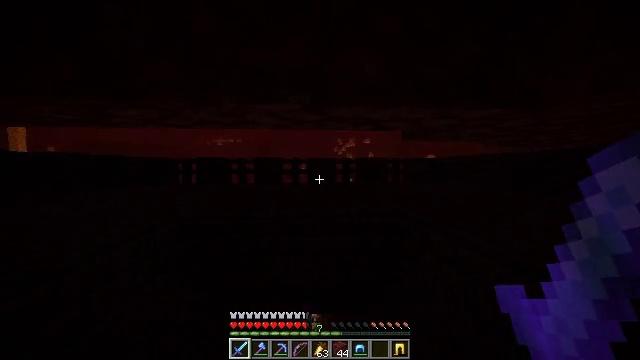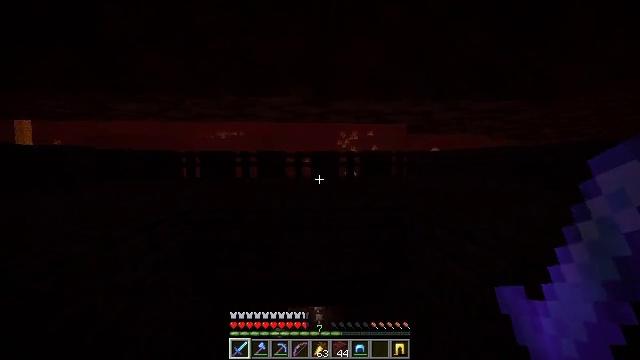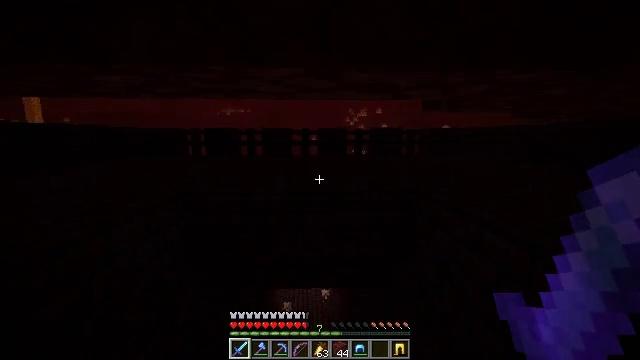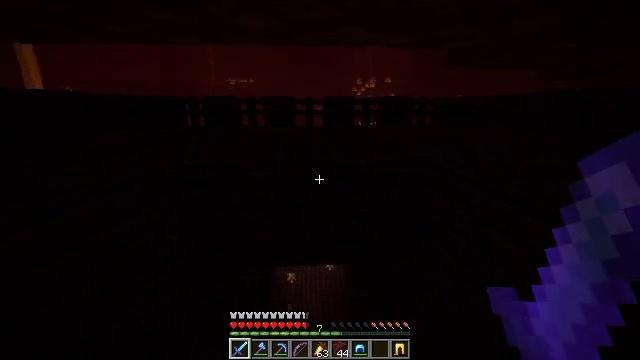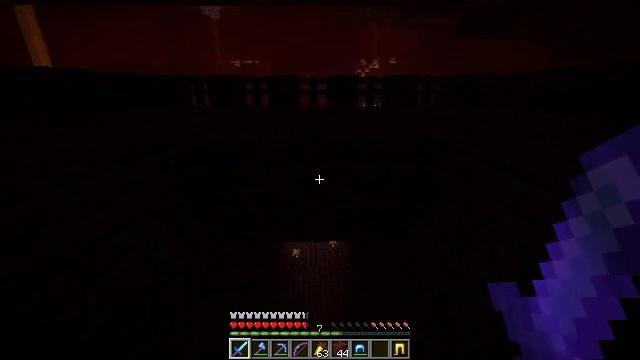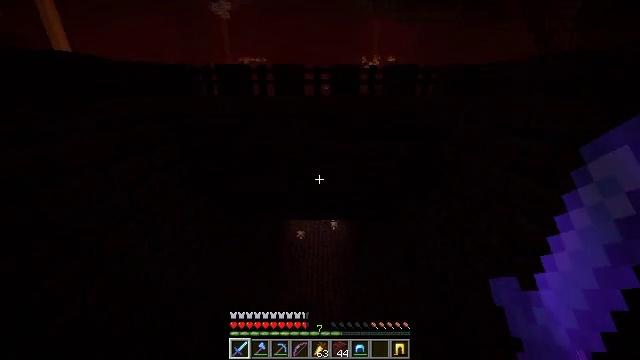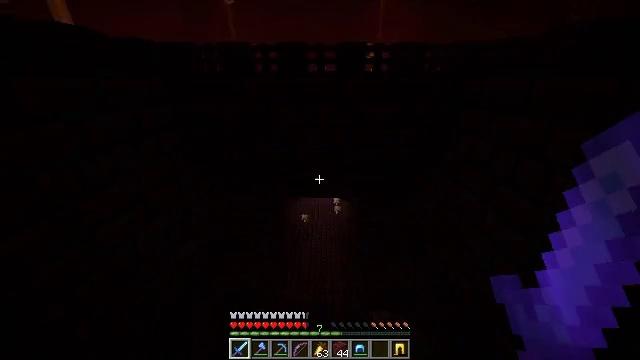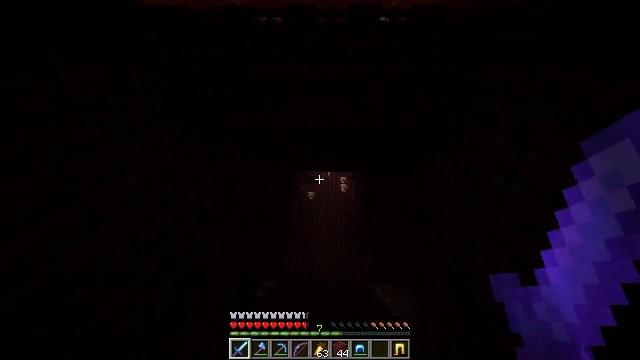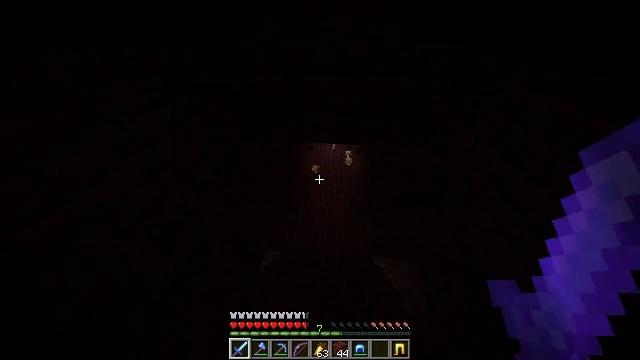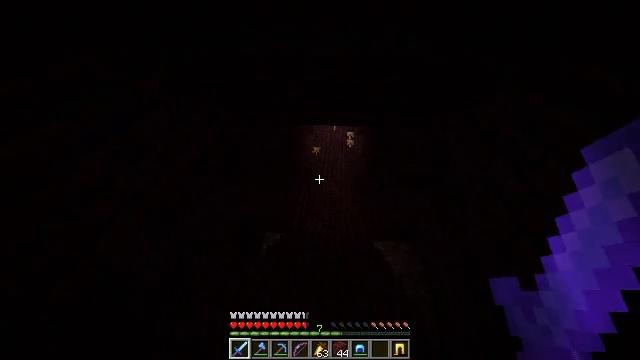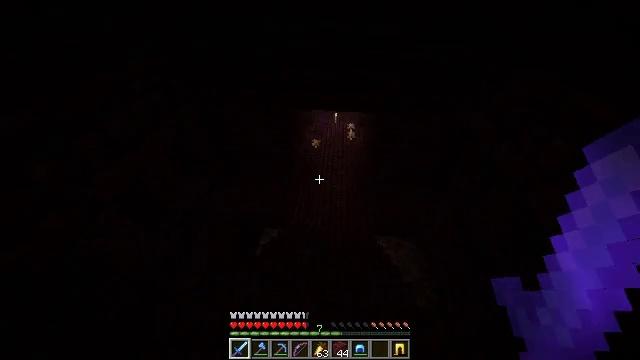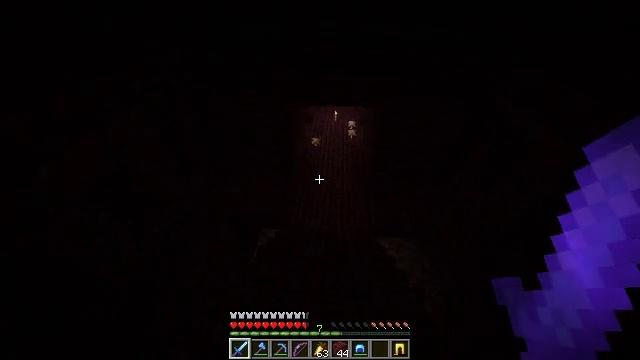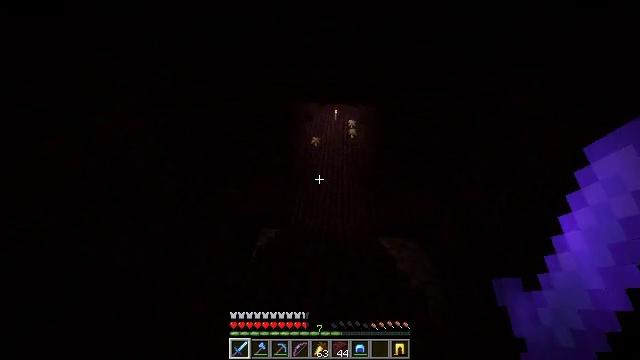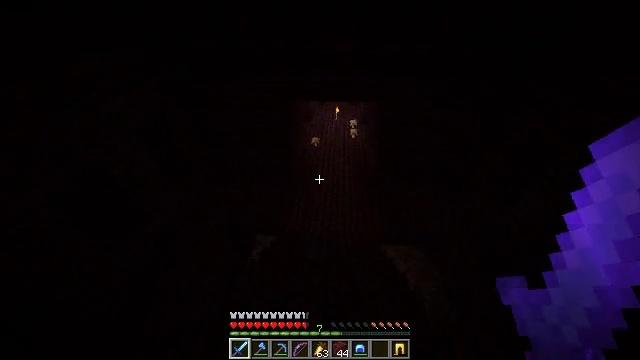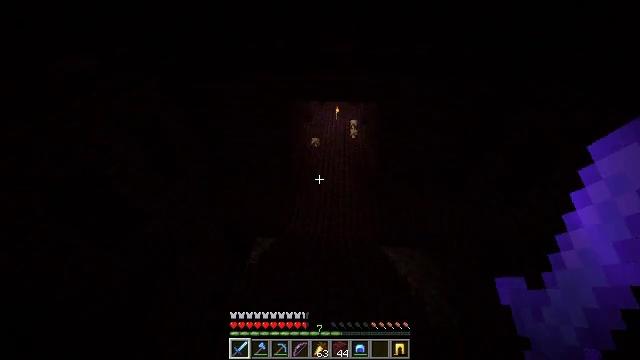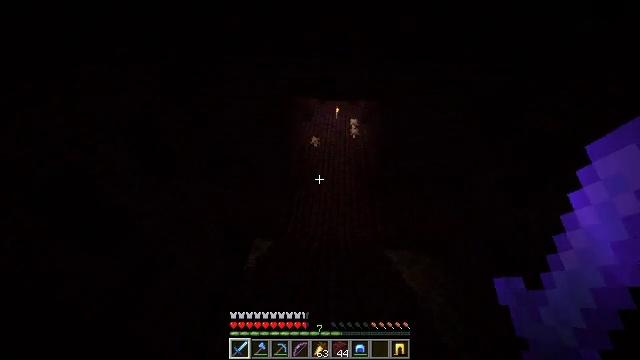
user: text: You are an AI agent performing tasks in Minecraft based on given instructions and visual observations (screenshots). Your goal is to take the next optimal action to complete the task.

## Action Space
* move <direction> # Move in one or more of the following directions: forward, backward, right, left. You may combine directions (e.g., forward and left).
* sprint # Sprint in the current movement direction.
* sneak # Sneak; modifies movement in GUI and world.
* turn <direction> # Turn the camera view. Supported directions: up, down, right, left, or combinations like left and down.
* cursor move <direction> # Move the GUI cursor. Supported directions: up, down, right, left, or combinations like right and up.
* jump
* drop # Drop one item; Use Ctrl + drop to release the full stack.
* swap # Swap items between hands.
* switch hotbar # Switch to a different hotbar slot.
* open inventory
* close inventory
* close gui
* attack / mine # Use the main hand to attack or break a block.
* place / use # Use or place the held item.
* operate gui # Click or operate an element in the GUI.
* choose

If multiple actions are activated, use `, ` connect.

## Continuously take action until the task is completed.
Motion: motion action
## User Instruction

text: Mine dirt from the ground.
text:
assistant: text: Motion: move forward, turn down
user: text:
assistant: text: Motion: move forward, turn left and down
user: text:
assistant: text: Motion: move forward, sprint, turn left and down
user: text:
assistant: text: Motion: move forward, sprint, turn down
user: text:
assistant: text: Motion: move forward, sprint, turn down
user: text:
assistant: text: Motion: move forward, sprint, turn left and down
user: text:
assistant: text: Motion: move forward, sprint, turn left and down
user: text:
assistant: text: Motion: move forward, sprint, turn left and down
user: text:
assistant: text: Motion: move forward, sprint, turn down
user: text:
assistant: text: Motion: move forward, sprint, turn down
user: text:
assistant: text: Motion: move forward, sprint
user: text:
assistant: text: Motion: move forward, sprint
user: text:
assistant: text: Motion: move forward, sprint
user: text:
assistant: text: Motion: move forward, sprint
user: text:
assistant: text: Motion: move forward, sprint
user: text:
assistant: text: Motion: move forward, sprint
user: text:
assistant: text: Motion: move forward, sprint
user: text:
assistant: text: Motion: move forward, sprint
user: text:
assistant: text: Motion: move forward, sprint
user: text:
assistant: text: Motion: move forward, sprint
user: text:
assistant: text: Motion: move forward, sprint
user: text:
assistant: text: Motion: move forward, sprint
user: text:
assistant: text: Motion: move forward, sprint, turn up
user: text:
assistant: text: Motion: move forward, sprint, turn up
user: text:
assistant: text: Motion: move forward, sprint, turn up
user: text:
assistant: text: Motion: move forward, sprint, turn up
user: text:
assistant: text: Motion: move forward, sprint, turn up
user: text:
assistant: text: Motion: move forward, sprint, turn up
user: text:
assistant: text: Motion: move forward, sprint, turn up
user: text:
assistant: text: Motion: move forward, sprint, turn right and up